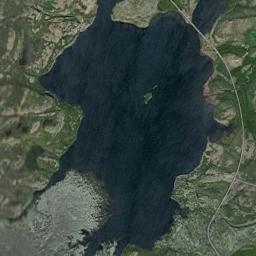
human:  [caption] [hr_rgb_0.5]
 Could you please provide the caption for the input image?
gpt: The lake lies in a mountainous area covered with vegetation and the water is dark blue .

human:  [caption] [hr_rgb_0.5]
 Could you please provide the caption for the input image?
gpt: There is an irregular blue lake on the ground with lush green vegetation .

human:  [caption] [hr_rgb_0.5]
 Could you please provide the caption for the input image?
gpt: The lake in the picture is in the desert .

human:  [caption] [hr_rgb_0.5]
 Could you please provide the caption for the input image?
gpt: Many trees are around the lake .

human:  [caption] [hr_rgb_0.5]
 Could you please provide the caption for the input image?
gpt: There are green land and some bare land around the lake .